Question: First I declare a class:
'''
class Op(var x : Int) {
def +++(op: Op) = {
println(this.x + " +++ " + op.x)
this.x += op.x
this
}
def ***(op: Op) = {
println(this.x + " *** " + op.x)
this.x *= op.x
this
}
}
'''
Now I execute the expression in REPL:
'''
op1 +++ op2 +++ op3 *** op4
'''
and it outputs

But why doesn't the method '***' go first? Isn't the priority of '***' higher than '+++'? And how about Java and C? Is it the same as in Scala?
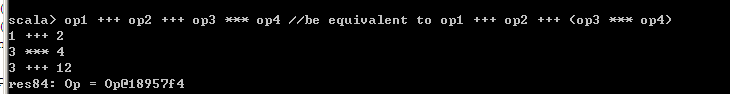
Answer: ## Simple Rules
There are two rules that determine the order of 'op1 +++ op2 +++ op3 *** op4' expression evaluation:
Firstly since an operator starting with * takes precedence over an operator starting with + the expression is transformed into:
'''
op1 +++ op2 +++ (op3 *** op4)
'''
Secondly since there are multiple operators of the same precedence that appear side by side (op1 +++ op2 +++ ...) they are grouped left to right:
'''
(op1 +++ op2) +++ (op3 *** op4)
'''
## Example
Consider the following expression:
'''
op1 +++ op2 +++ op3 +++ op4 *** op5
'''
Following the same two simple rules it will be evaluated as:
'''
((op1 +++ op2) +++ op3) +++ (op4 *** op5)
'''
## Another Example
Alternatively let's apply the same two rules to 'op1 +++ op2 +++ op3 +++ op4 *** op5 *** op6':
Operators starting with * have precedence over operators starting with +:
'''
op1 +++ op2 +++ op3 +++ (op4 *** op5 *** op6)
'''
Then group operators with the same precedence left to right:
'''
((op1 +++ op2) +++ op3) +++ ((op4 *** op5) *** op6)
'''
## Mutable Objects: a Word of Caution
The grouping makes perfect mathematical sense provided the '+++' and '***' methods do not have any side effects. Consider:
'''
op1 +++ op2 +++ op1 *** op2
'''
Intuitively the expression should return an object holding 5. However, because of the unfortunate side effects that '+++' and '***' methods produce in the original code sample (both modify the value stored within the object) the expression will result in an object holding 12 instead of expected 5.
That's why it's best to rely exclusively on immutable objects when constructing such expressions:
'''
case class Op ( x: Int) {
def +++(that: Op) = {
println(this.x + " +++ " + that.x)
Op(this.x+that.x)
}
def ***(that: Op) = {
println(this.x + " *** " + that.x)
Op(this.x * that.x)
}
}
'''
The 'Op(1) +++ Op(2) +++ Op(1) *** Op(2)' expression will result in 'Op(5)', as expected.